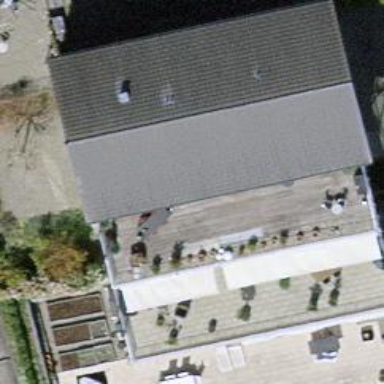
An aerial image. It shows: Residential building.